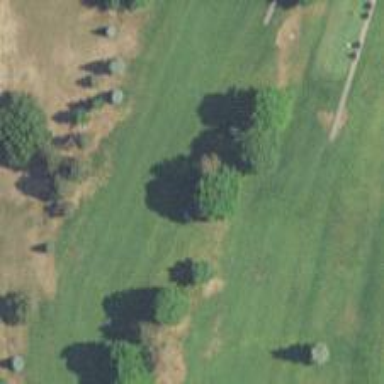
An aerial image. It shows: Golf hole.